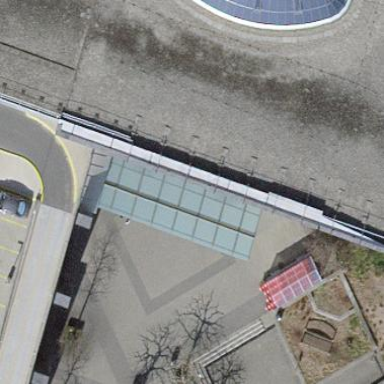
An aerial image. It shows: View of roof of building.